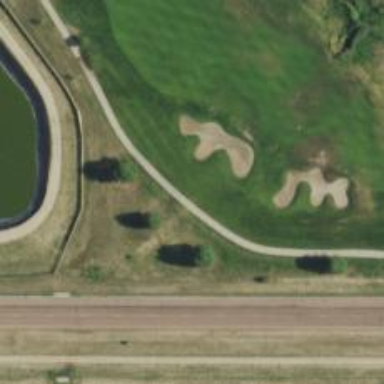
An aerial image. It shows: Service road designated as golf cart path.